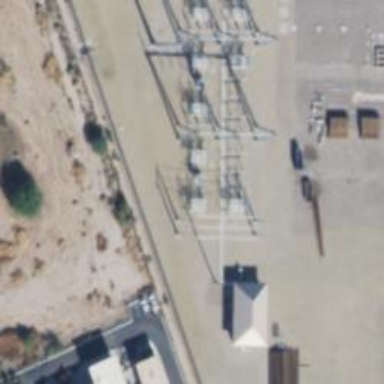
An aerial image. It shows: Switch used for power control.